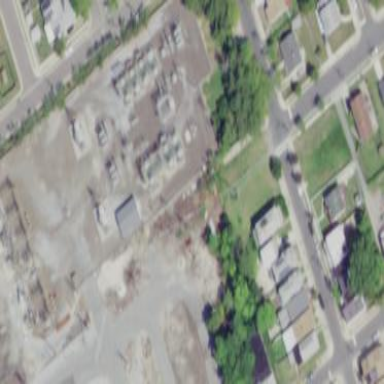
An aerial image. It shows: Minor distribution substation.